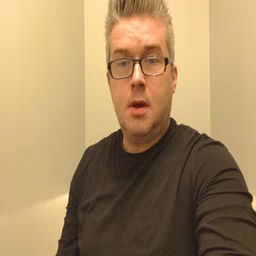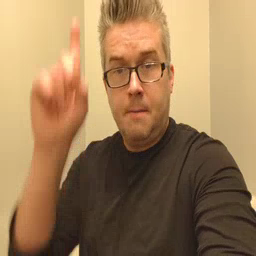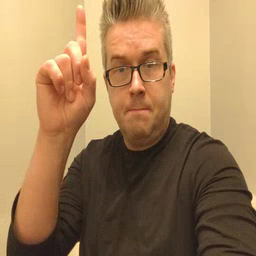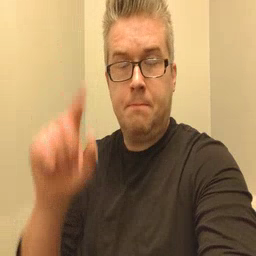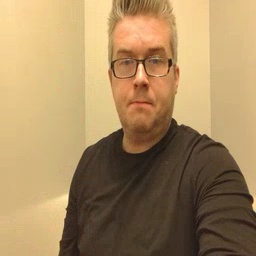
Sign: up